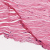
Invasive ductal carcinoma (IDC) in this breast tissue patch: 0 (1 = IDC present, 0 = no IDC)